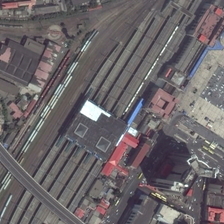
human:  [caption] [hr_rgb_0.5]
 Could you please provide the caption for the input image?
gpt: the grey roofed house is a railway station .

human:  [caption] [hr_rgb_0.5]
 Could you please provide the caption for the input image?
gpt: the grey roofed house is a railway station .

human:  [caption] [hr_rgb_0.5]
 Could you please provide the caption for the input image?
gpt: here are many red roofed houses near the railway station .

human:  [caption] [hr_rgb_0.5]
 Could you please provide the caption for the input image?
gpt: here are many red roofed houses near the railway station .

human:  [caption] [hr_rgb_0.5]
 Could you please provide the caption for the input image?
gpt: the grey roofed house is a railway station .